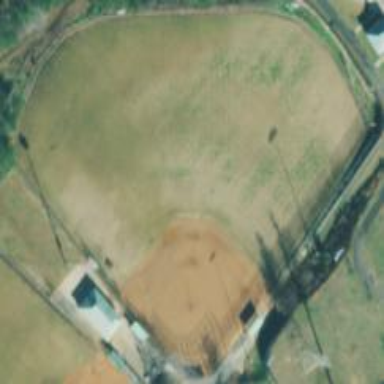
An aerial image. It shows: Baseball pitch for leisure and sports activities.